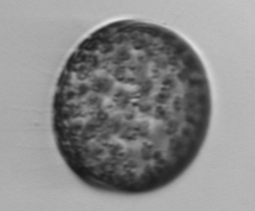
Label: Coscinodiscus